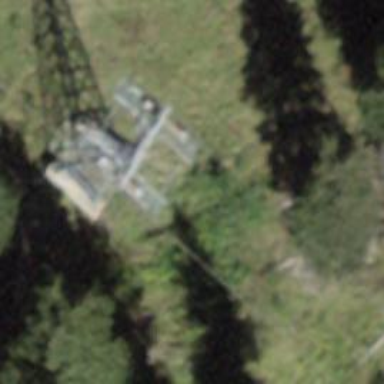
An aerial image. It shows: Pylon for aerialway.